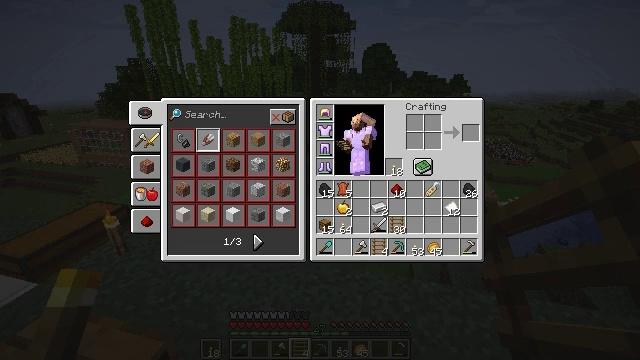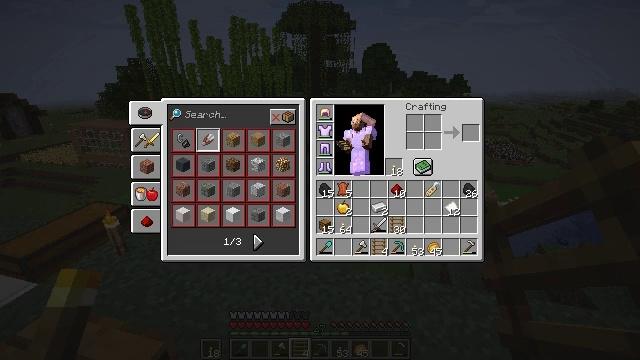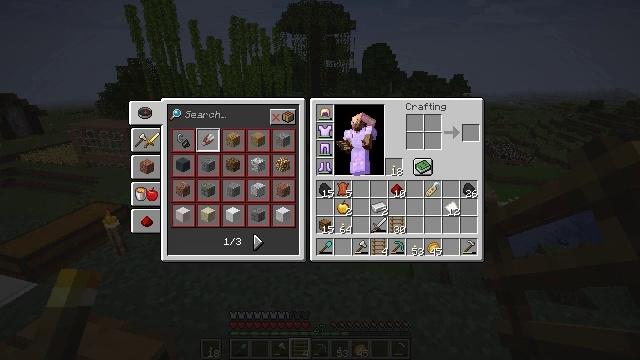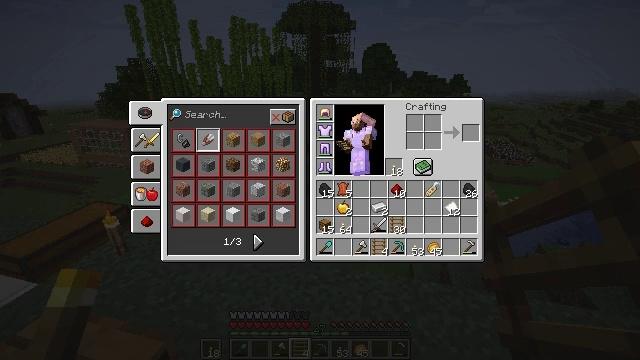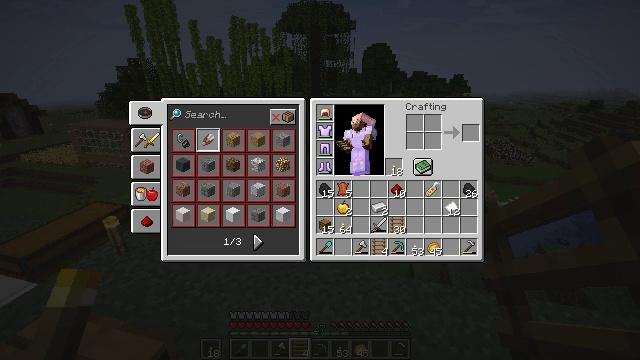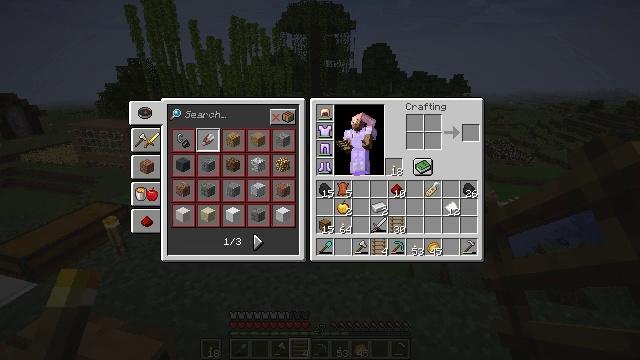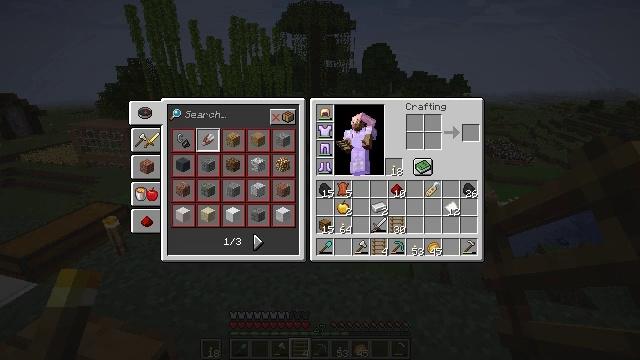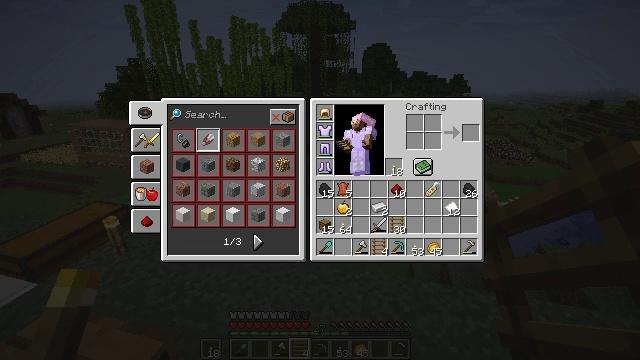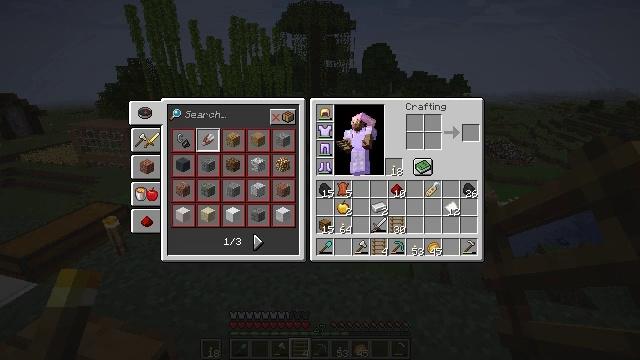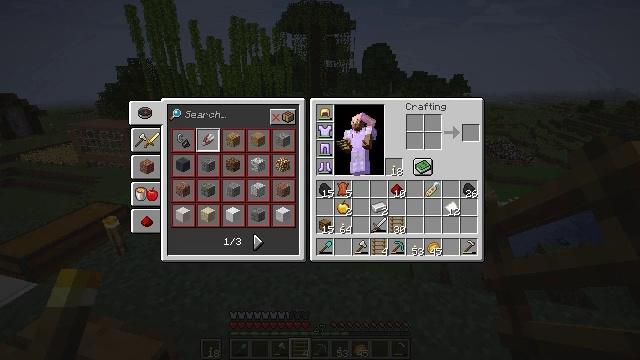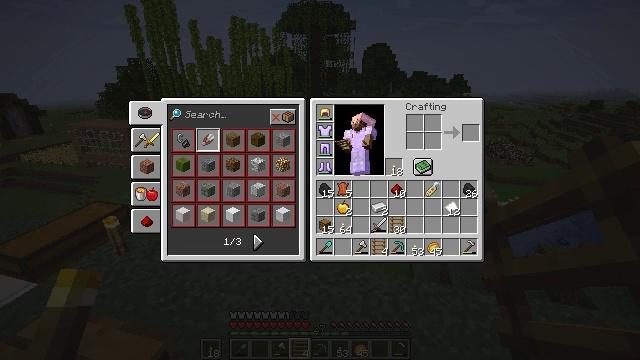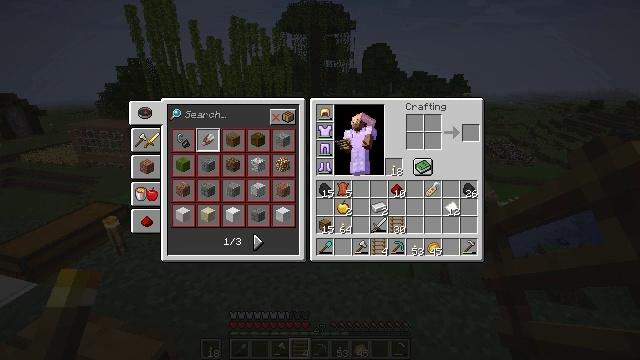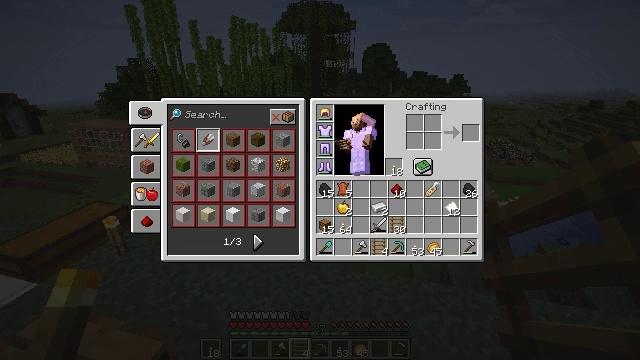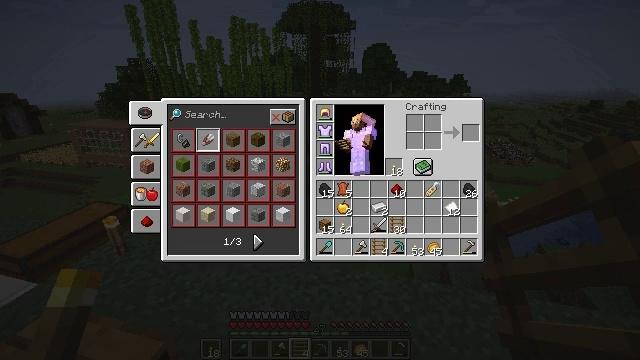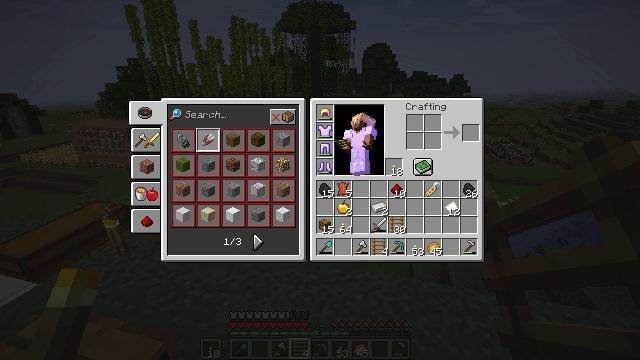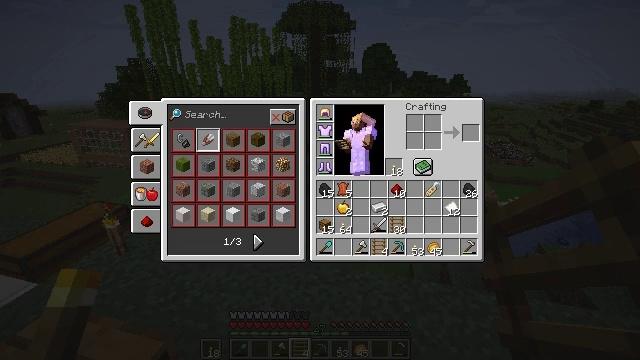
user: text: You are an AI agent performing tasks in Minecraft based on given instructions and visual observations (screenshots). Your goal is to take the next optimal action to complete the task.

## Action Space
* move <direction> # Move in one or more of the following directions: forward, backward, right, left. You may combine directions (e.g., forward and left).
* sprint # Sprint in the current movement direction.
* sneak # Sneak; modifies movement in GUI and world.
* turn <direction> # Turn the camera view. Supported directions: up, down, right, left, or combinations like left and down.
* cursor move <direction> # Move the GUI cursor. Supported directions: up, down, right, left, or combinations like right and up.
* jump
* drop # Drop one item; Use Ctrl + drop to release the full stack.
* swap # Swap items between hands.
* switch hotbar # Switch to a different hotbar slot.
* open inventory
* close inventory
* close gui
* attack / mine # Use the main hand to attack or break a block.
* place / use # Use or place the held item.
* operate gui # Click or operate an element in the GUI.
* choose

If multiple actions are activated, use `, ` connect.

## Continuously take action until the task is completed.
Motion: motion action
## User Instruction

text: Remove the ladder from its position.
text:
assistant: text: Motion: no_op
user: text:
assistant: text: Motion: no_op
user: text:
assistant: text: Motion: no_op
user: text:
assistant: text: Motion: no_op
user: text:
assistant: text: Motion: no_op
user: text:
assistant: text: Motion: no_op
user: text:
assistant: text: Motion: no_op
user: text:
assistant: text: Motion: no_op
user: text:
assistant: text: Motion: no_op
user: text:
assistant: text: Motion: no_op
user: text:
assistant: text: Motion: no_op
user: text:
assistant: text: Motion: no_op
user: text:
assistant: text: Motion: no_op
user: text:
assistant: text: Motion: no_op
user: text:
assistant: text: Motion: no_op
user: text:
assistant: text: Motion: no_op
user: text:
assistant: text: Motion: no_op
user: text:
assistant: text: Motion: no_op
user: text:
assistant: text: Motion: no_op
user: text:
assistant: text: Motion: no_op
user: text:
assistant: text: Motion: no_op
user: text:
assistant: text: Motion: no_op
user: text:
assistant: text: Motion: no_op
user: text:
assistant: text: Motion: no_op
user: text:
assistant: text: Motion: no_op
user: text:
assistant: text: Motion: no_op
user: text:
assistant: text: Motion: no_op
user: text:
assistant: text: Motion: no_op
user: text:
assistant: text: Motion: no_op
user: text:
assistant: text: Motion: no_op